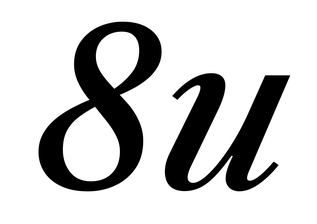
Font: LibreCaslonText-Italic_Medium_Italic